Field crop: tomato
Growth stage: 1
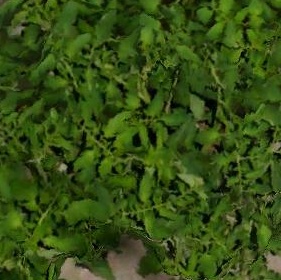
Species: tomato